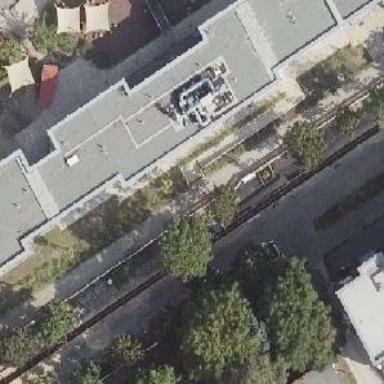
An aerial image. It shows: Flat roof kindergarten building.